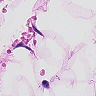
Metastatic tissue present: no